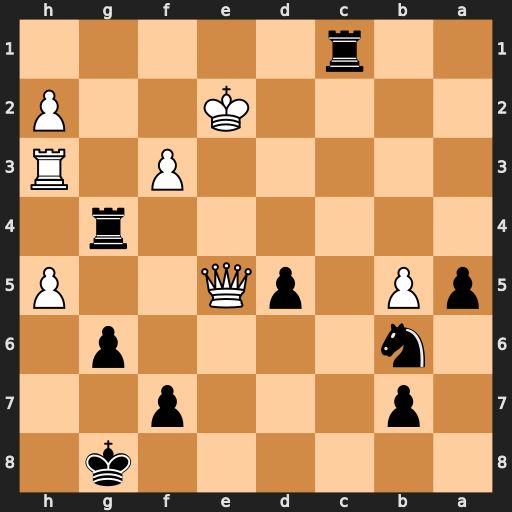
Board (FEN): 6k1/1p3p2/1n4p1/pP1pQ2P/6r1/5P1R/4K2P/2r5
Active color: b
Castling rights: -
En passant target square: -
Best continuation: Rg2+ Kd3 Rd1+